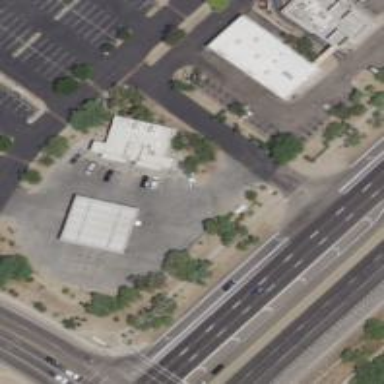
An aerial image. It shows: Convenience shop.